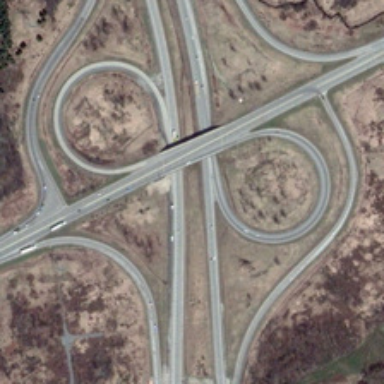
Bareland is near a viaduct with cars running .